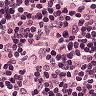
Metastatic tissue present: no